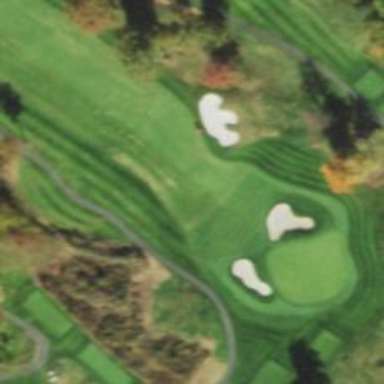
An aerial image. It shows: Golf hole.